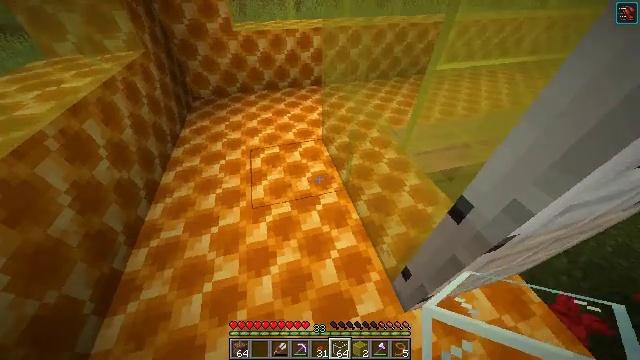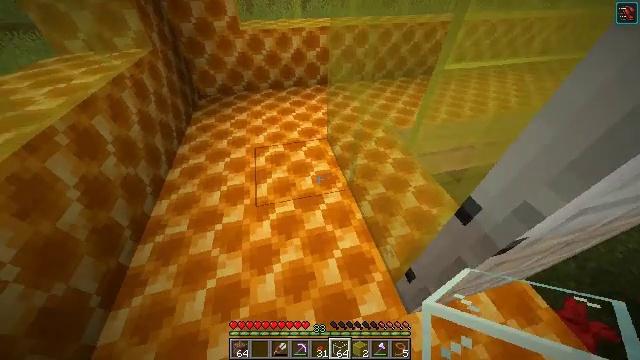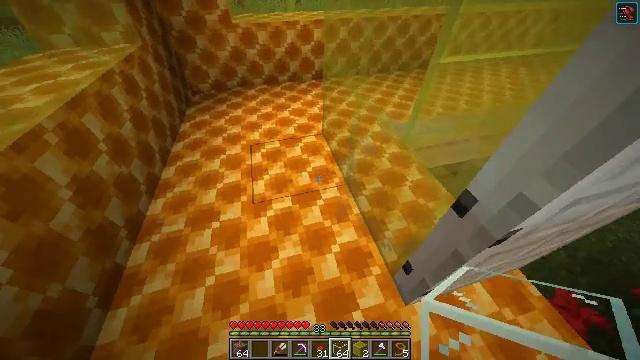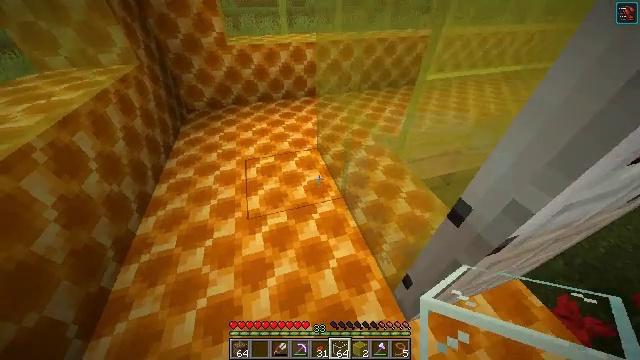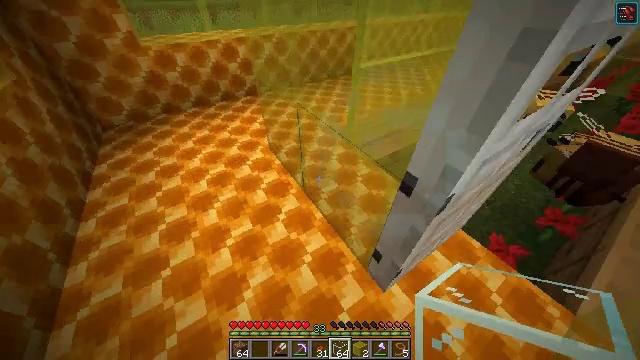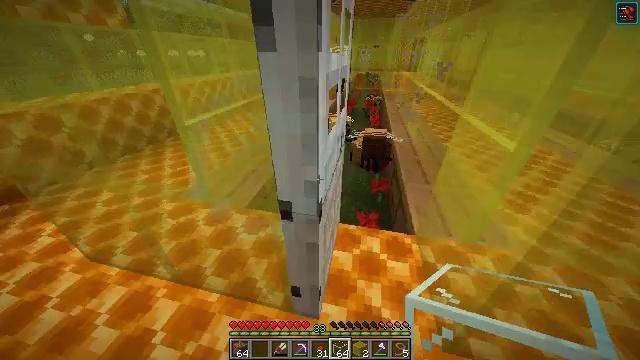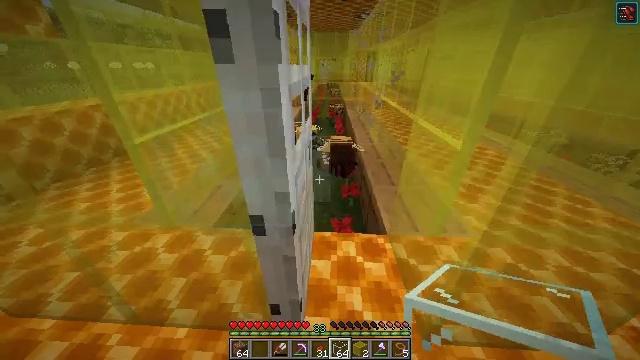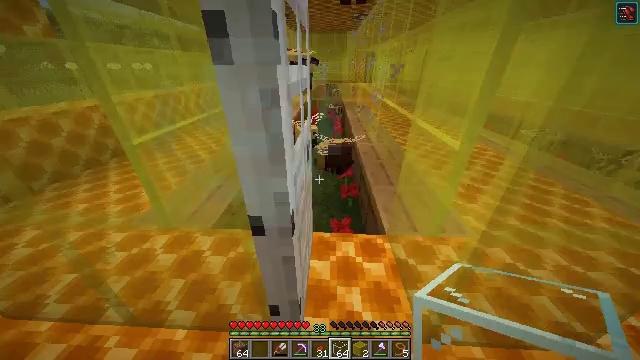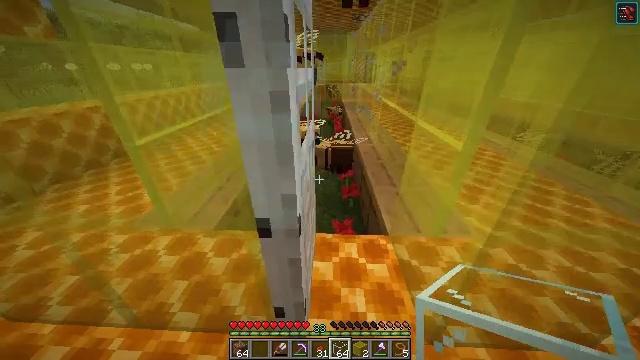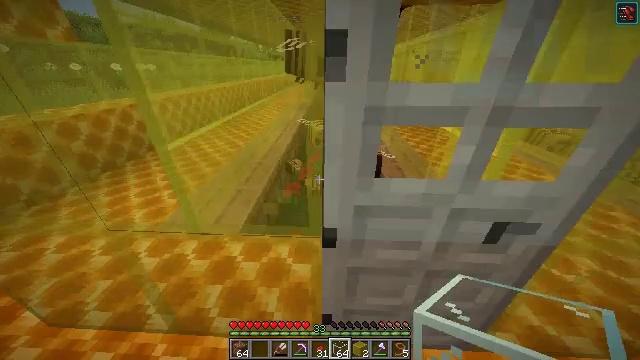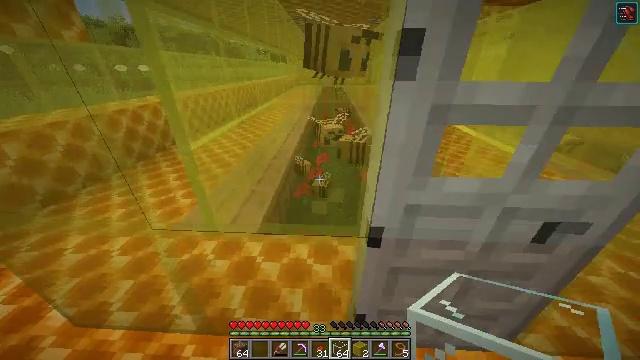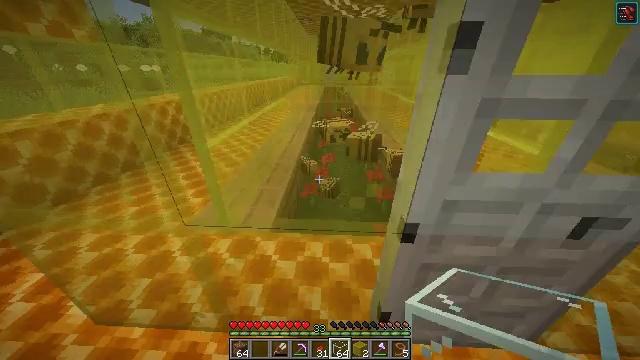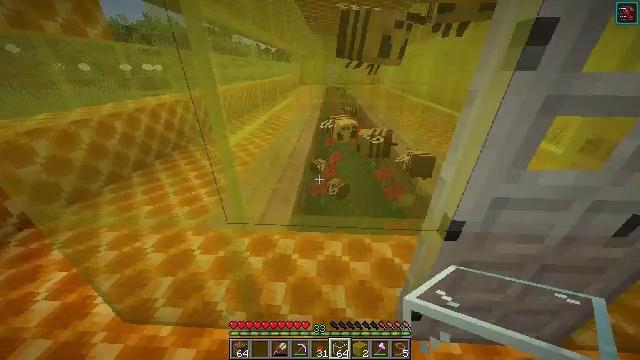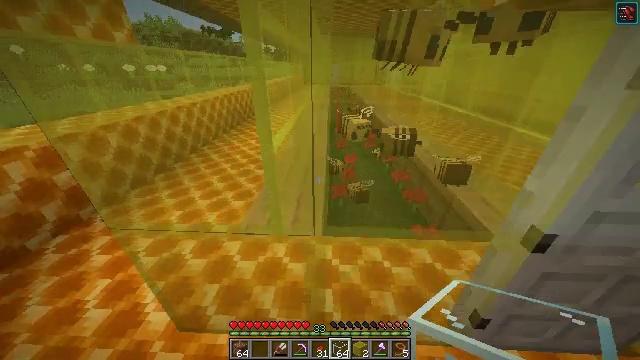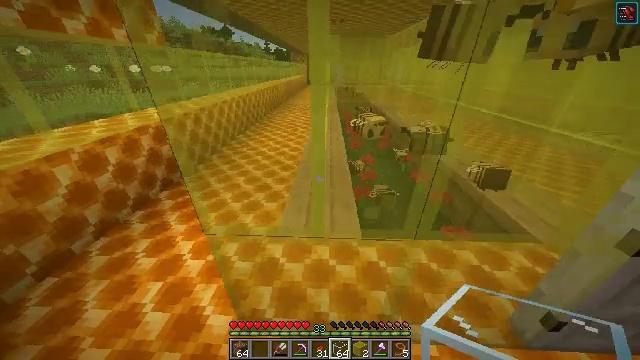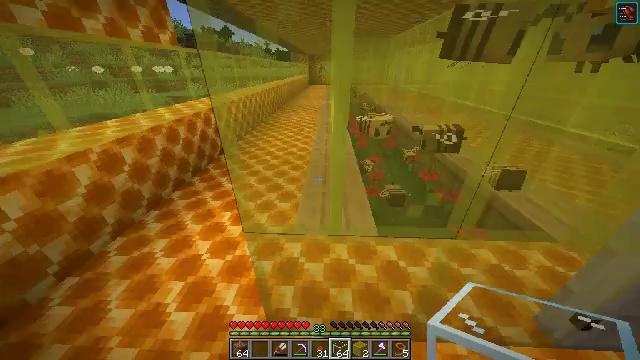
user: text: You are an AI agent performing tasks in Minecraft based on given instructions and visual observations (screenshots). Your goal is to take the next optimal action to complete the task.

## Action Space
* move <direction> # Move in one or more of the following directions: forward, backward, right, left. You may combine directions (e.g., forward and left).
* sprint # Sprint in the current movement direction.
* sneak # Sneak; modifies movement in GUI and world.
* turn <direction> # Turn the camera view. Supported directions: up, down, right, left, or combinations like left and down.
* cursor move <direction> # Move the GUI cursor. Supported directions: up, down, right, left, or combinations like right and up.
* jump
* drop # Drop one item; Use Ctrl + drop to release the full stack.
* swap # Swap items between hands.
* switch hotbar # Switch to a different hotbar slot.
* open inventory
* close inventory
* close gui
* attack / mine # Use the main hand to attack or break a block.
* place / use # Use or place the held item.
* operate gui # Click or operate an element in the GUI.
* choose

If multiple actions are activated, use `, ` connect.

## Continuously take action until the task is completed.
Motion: motion action
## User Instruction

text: Destroy the yellow stained glass pane to clear space.
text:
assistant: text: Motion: turn left
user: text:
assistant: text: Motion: turn right and down
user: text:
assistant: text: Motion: turn right and up
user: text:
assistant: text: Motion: turn right and down
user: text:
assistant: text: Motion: turn right and up
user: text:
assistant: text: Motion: turn right and up
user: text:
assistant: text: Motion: no_op
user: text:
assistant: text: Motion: move left
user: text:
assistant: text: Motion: move left
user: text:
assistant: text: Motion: move left
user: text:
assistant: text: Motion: move left
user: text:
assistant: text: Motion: move left
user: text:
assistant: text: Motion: move left
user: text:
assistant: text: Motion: move left
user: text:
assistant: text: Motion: move left
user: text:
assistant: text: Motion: move left
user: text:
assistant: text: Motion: move left
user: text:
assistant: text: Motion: move forward and move left
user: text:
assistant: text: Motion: move forward and move left
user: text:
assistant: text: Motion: move forward, turn right and up
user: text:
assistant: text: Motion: move forward, turn right and up
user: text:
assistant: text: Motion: move forward, turn right and up
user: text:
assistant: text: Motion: move forward
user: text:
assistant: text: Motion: move forward, turn up
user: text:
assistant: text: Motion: move forward
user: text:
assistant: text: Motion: move forward
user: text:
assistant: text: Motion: move forward, turn up
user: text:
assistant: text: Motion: move forward
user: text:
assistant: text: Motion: move forward
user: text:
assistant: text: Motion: move forward